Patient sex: F
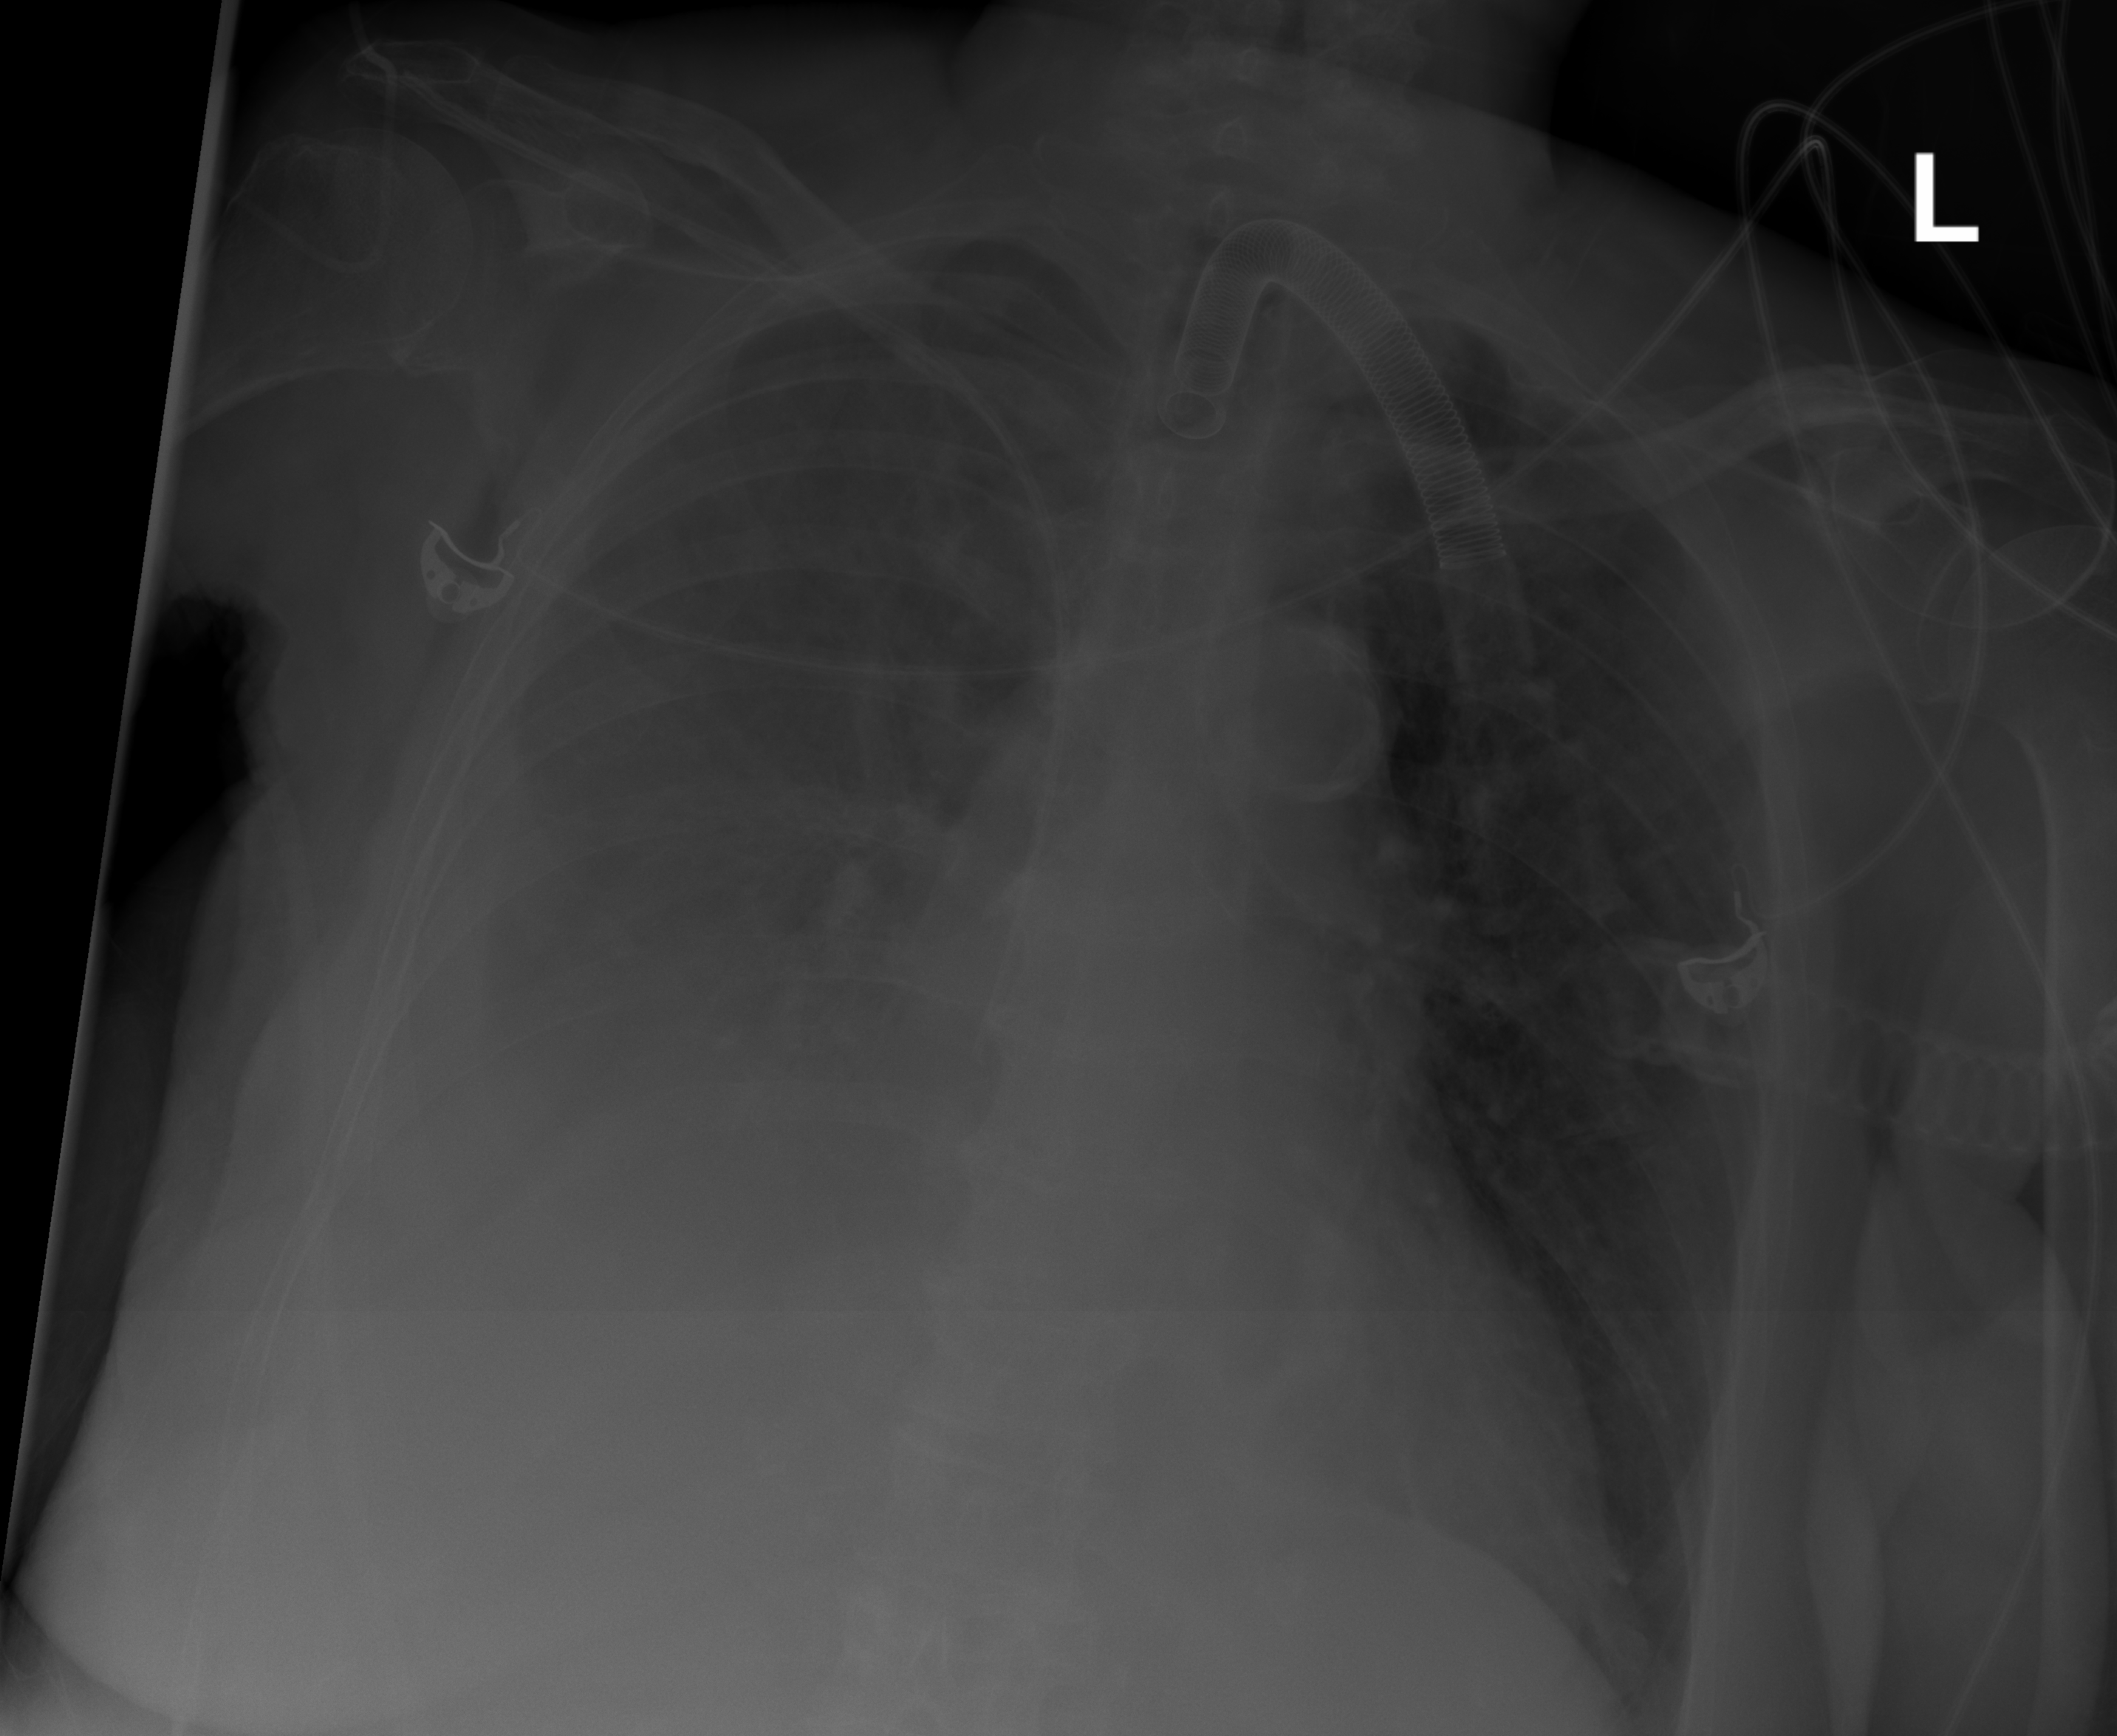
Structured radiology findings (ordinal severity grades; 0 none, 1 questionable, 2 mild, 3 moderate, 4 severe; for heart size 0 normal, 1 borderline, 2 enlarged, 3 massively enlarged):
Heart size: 0
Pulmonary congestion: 0
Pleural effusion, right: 3
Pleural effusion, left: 0
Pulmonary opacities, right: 0
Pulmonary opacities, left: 0
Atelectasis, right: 3
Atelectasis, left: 0